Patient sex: M
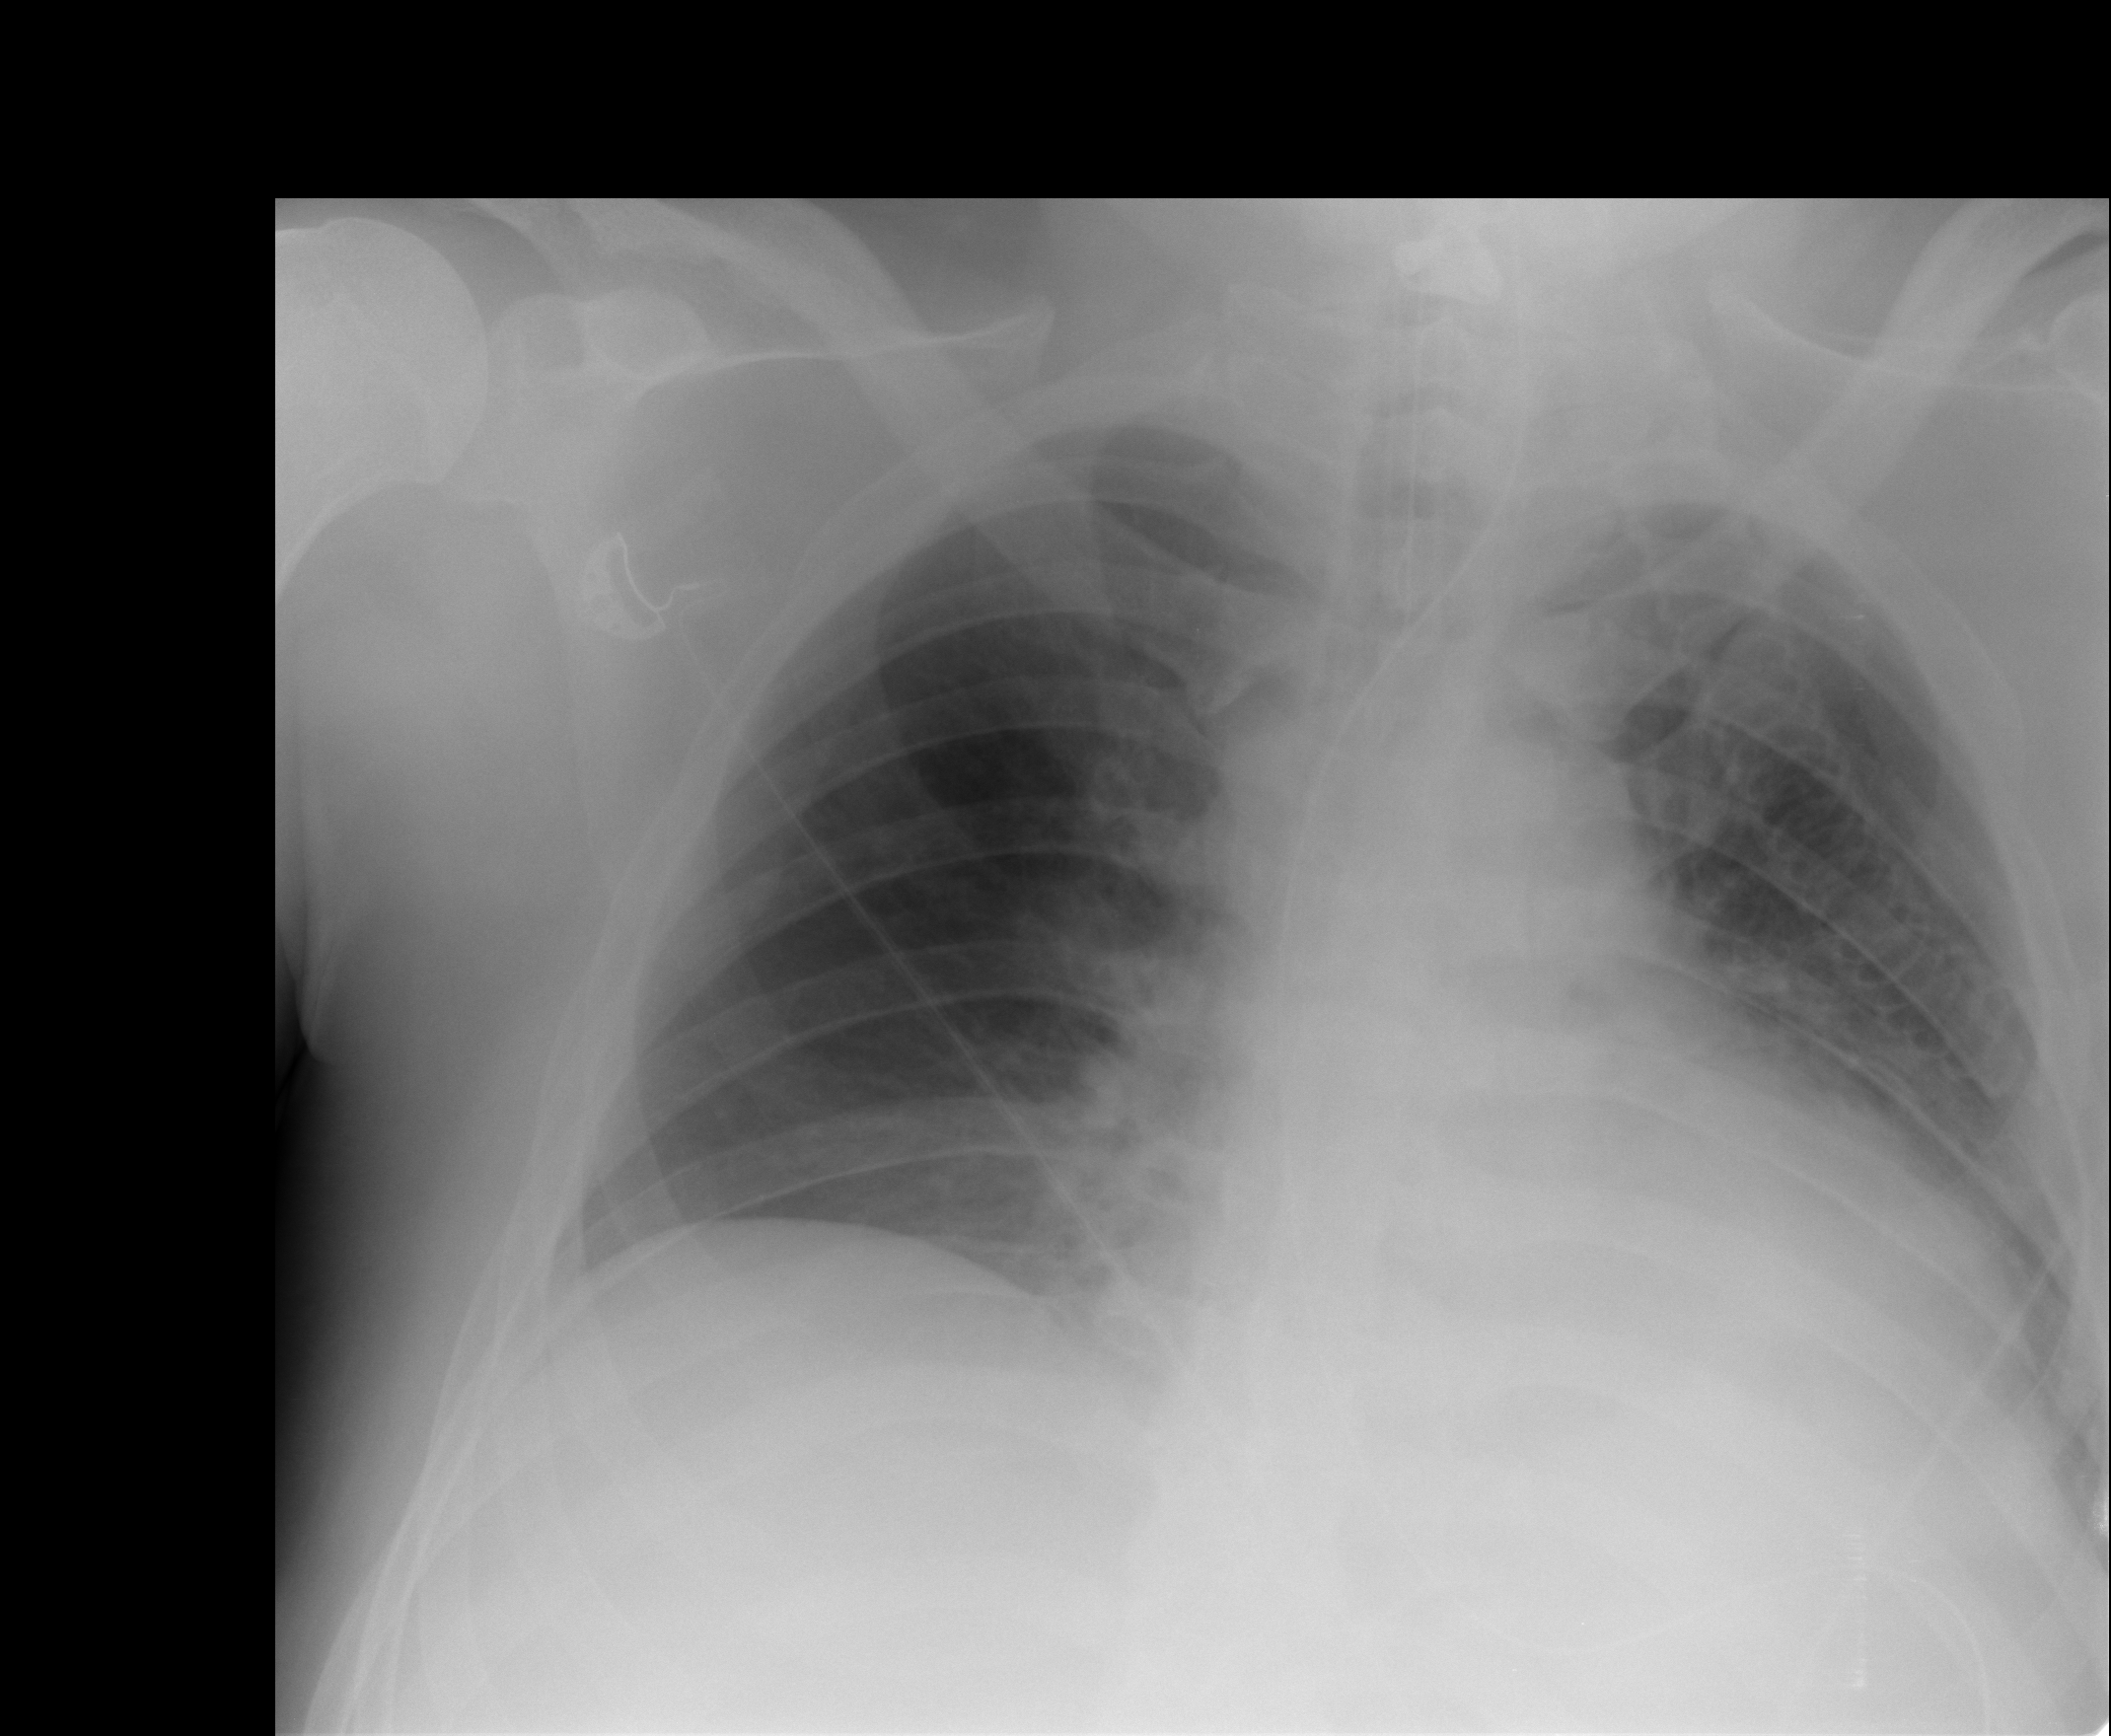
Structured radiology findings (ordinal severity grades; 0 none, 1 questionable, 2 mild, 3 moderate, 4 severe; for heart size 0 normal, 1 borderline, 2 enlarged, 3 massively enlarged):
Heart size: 2
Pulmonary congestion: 2
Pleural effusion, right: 0
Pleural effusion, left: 1
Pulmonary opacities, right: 0
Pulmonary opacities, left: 0
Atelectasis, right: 0
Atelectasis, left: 2